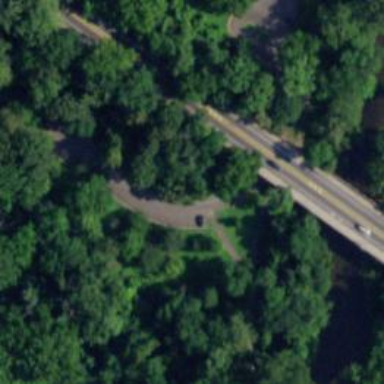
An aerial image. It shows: Footway on bridge.